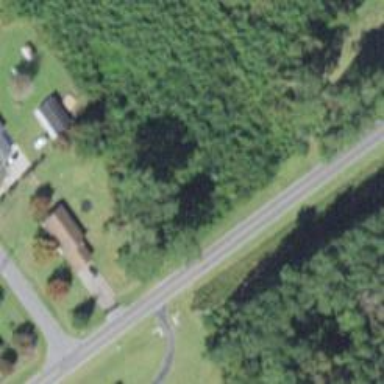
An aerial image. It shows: Residential road.